Field crop: maize
Growth stage: 2
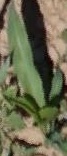
Species: maize